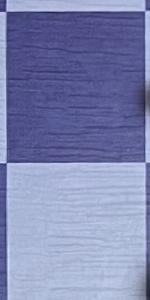
Label: Empty